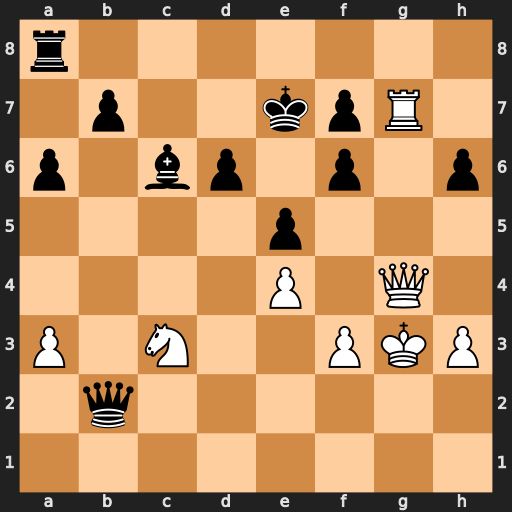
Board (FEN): r7/1p2kpR1/p1bp1p1p/4p3/4P1Q1/P1N2PKP/1q6/8
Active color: w
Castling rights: -
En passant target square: -
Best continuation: Nd5+ Bxd5 exd5 f5 Qxf5 Rf8 Qe6+ Kd8 Qxd6+